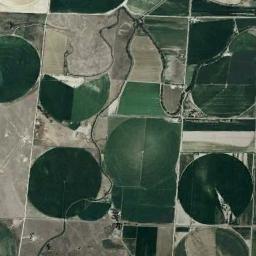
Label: circular_farmland